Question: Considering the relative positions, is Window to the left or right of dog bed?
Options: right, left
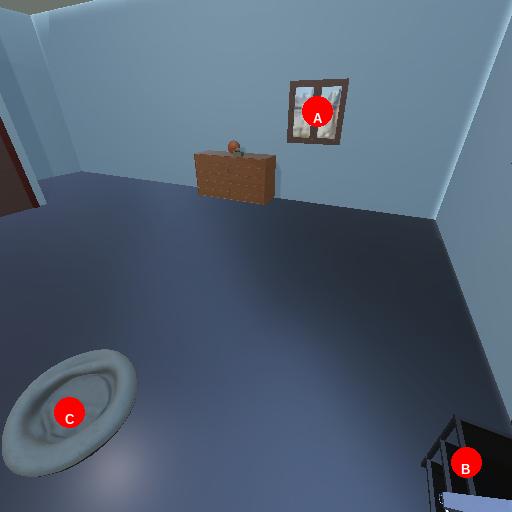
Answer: right